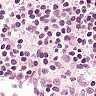
Metastatic tissue present: no